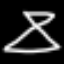
Label: hourglass